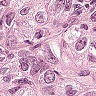
Metastatic tissue present: yes